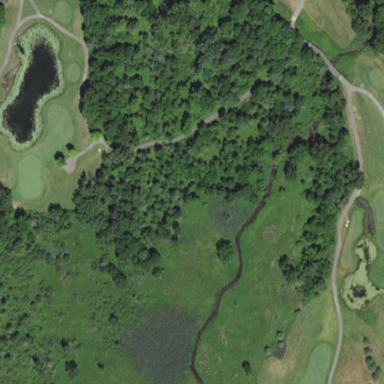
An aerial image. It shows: Water hazard on golf course. The hazard is natural water feature.